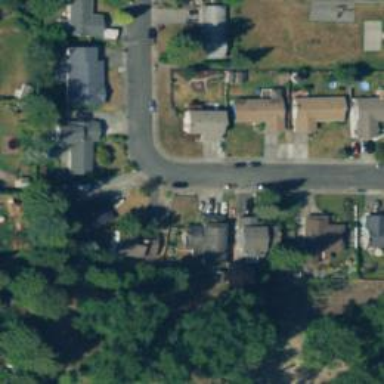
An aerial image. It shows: Residential road with asphalt surface and separate sidewalk.